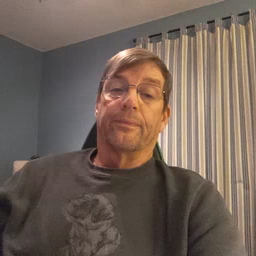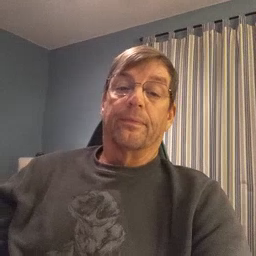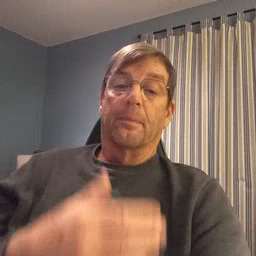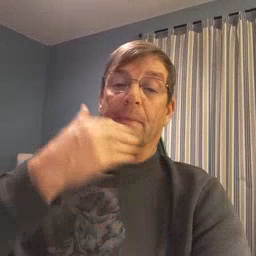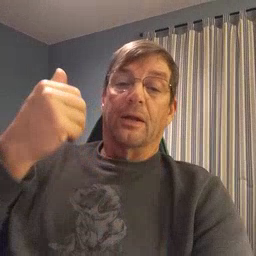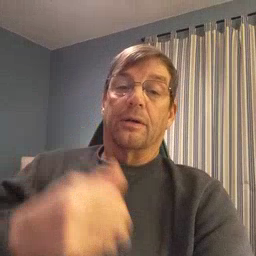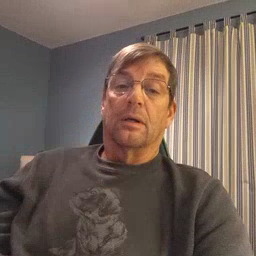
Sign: better